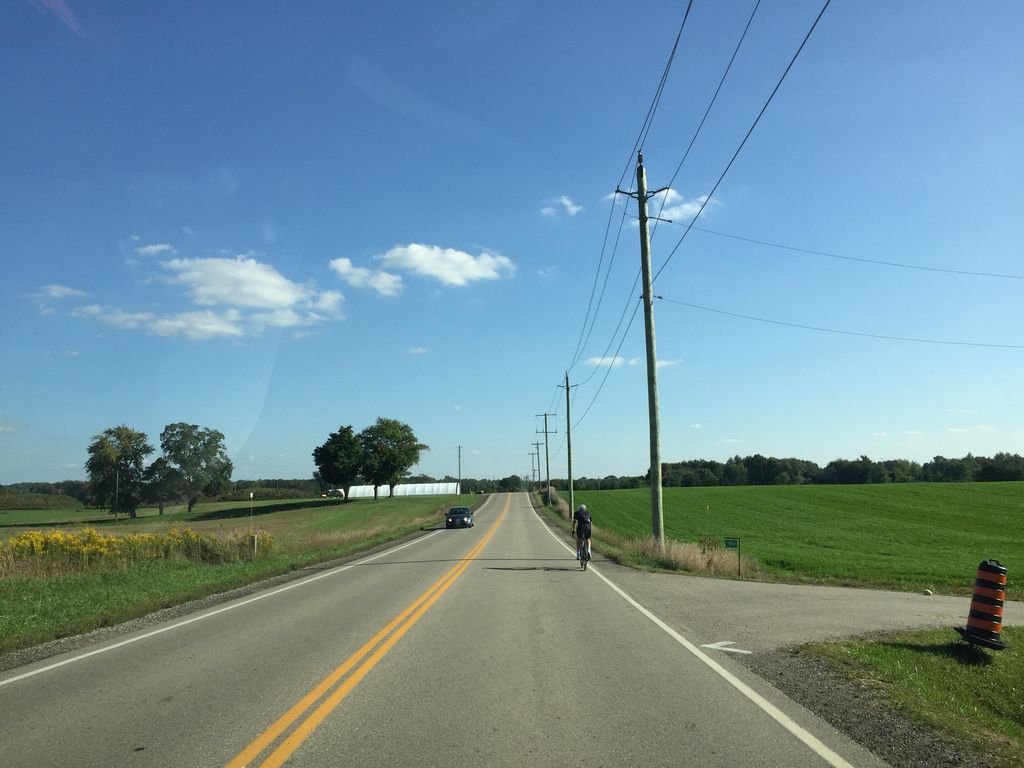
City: kitchener-waterloo